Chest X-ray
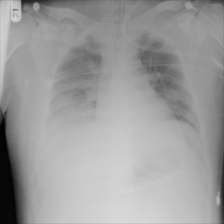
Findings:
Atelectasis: negative
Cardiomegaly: negative
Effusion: negative
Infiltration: negative
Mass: negative
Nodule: negative
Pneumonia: negative
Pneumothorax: negative
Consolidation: negative
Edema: negative
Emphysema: negative
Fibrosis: negative
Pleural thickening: negative
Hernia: negative